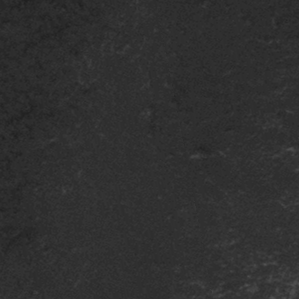
Label: frost